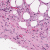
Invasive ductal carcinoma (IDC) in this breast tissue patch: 0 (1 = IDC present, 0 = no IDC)